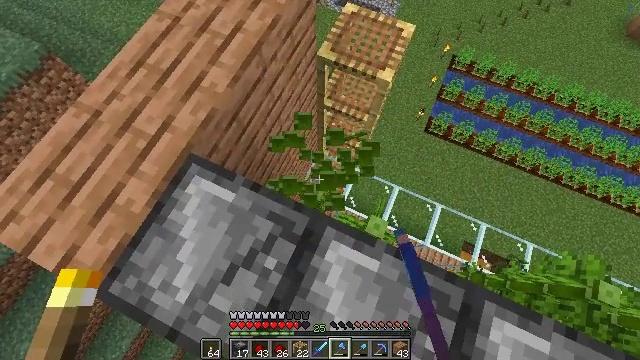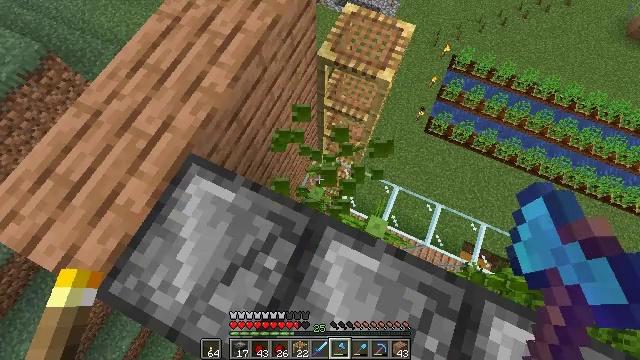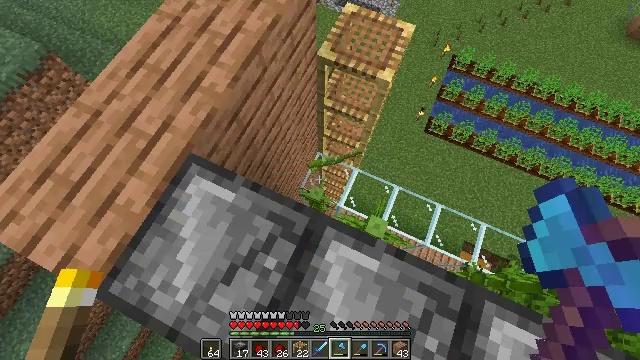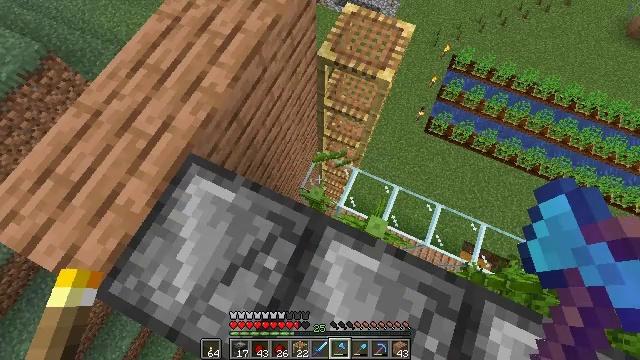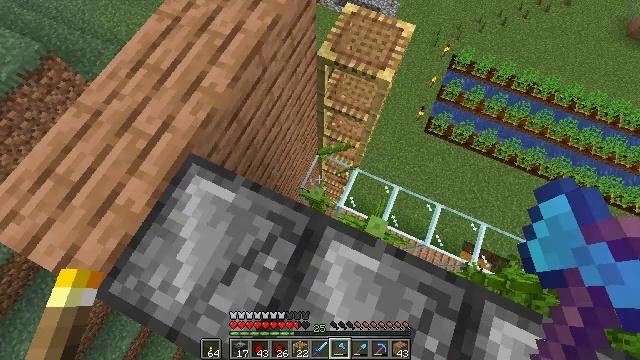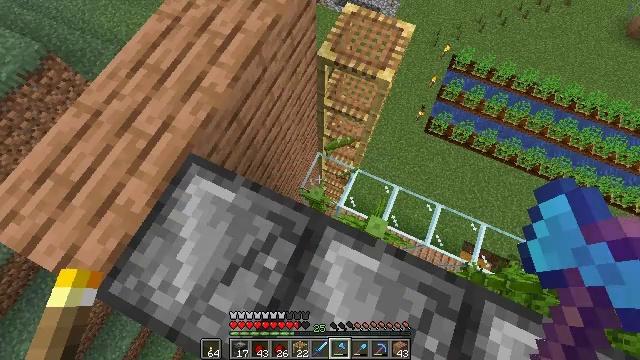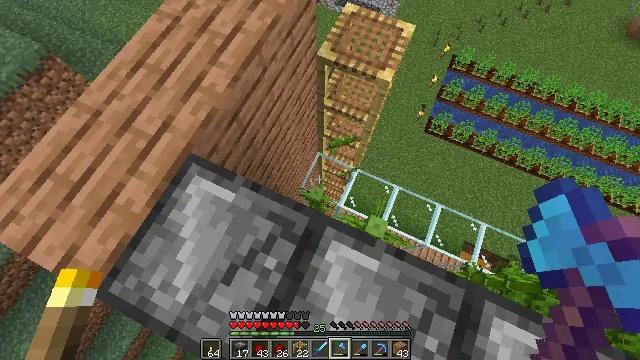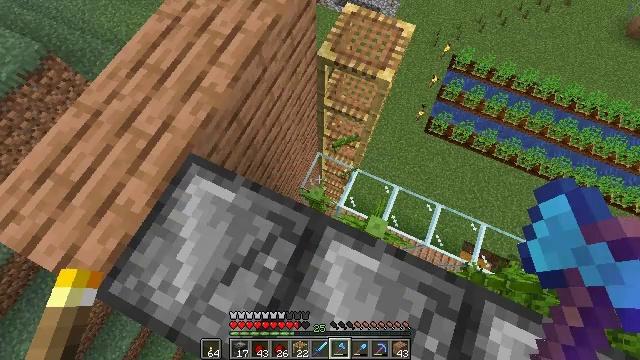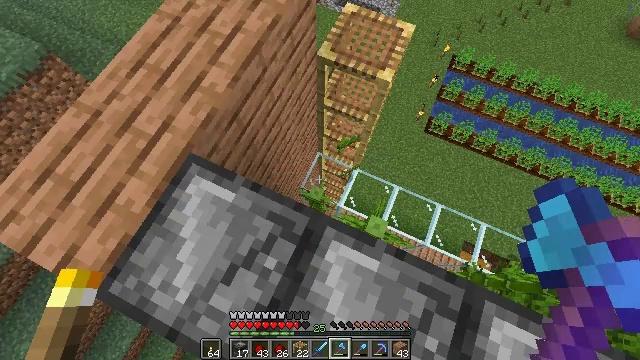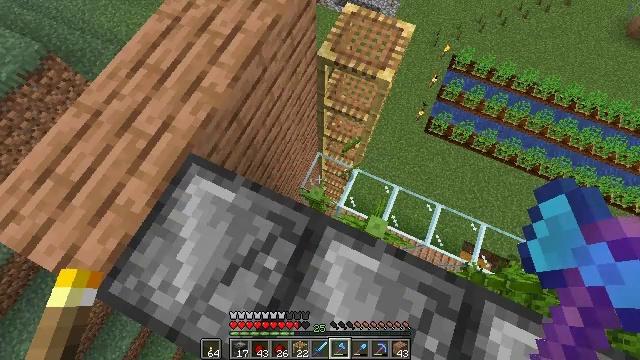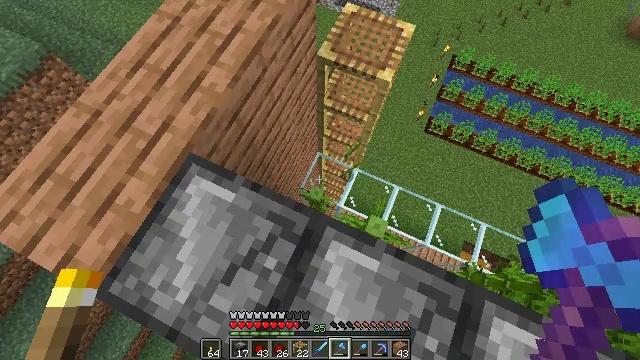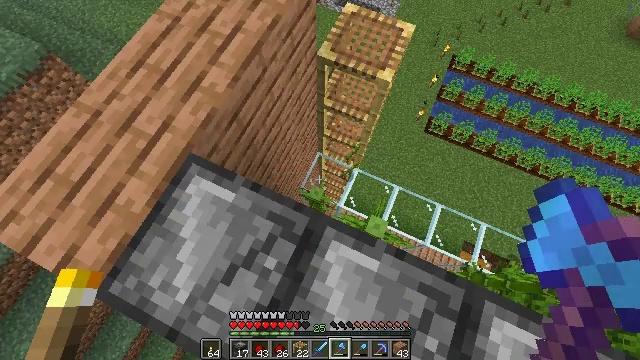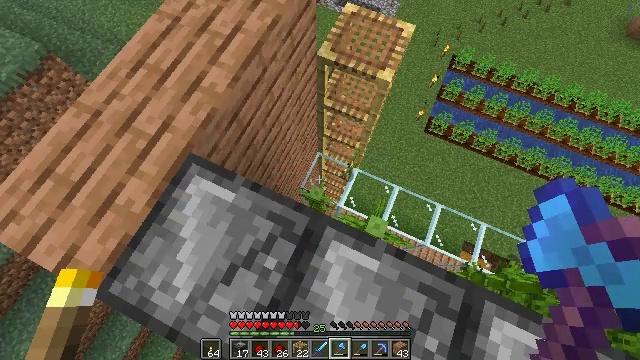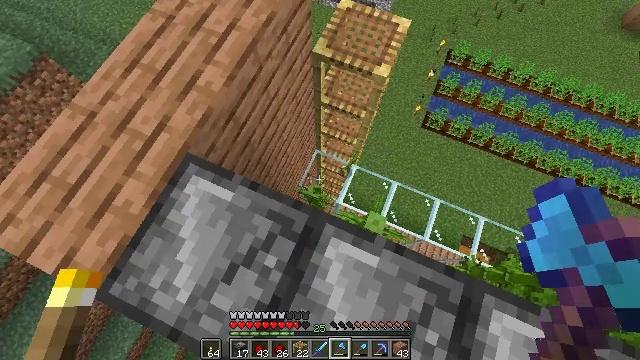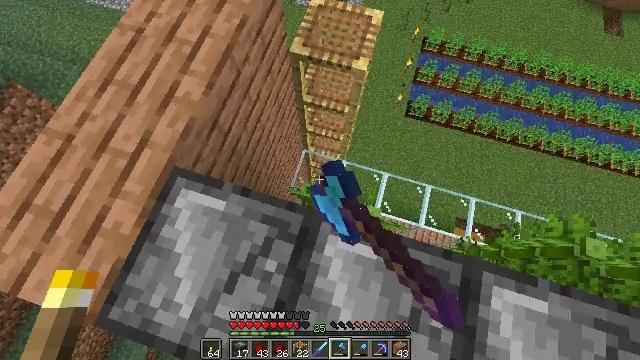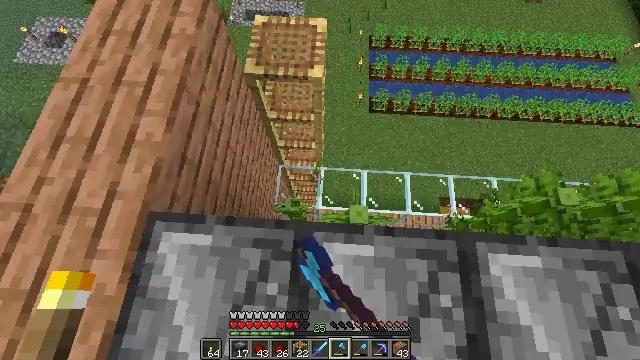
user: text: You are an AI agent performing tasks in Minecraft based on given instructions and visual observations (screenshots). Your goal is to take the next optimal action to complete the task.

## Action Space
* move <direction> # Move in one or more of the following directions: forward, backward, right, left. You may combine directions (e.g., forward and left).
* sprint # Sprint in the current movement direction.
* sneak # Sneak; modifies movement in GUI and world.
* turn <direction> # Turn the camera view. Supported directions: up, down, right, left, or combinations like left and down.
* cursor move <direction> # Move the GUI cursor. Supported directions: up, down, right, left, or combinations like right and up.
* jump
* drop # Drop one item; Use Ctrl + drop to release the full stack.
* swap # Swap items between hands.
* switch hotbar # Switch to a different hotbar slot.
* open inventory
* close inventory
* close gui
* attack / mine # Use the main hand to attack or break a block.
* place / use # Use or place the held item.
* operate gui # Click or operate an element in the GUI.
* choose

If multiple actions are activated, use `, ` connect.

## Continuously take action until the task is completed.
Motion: motion action
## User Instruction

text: Attack the jungle planks to collect them.
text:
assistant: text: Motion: attack / mine
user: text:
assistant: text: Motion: attack / mine
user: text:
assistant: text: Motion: attack / mine
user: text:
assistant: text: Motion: attack / mine
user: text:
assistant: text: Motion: attack / mine
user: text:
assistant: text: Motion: attack / mine
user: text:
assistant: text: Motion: attack / mine
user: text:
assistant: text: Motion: attack / mine
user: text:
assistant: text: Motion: attack / mine
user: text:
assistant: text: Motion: attack / mine
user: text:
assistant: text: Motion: attack / mine
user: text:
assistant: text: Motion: attack / mine
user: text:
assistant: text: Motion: turn right, attack / mine
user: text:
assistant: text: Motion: turn right, attack / mine
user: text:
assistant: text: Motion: turn right and up
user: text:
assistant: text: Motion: turn right and up
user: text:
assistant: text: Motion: turn right and up
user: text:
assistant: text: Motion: turn right and up
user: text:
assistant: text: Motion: turn right and up
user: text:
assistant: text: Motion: no_op
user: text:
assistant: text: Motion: no_op
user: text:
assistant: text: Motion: no_op
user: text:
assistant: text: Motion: no_op
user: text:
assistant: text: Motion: no_op
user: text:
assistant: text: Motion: no_op
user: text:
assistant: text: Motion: no_op
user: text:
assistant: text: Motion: no_op
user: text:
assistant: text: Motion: no_op
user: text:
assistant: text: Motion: turn right
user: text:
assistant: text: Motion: turn right and up